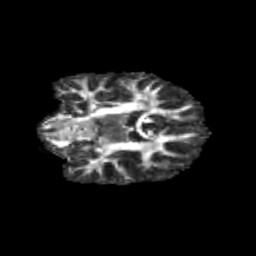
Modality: FA
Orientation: coronal
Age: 11
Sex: female
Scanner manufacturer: siemens
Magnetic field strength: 3 T
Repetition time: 3.8 s
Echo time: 0.07 s